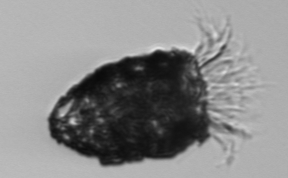
Label: Stenosemella_pacifica